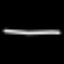
Label: line